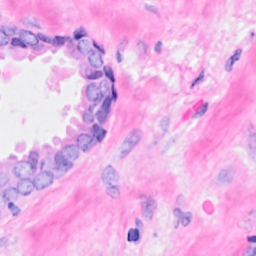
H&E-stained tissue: Breast